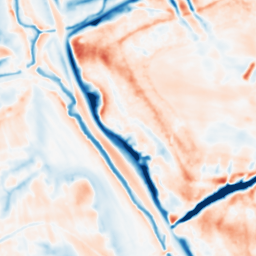
Category: multiscale
Decomposition family: dog_multiscale
Decomposition parameters: sigma_ratio: 1.4
n_scales: 6
base_sigma: 1
Upsampling method: quartic
Upsampling parameters: scale: 2
Upsampling scale: 2